Question: I would like to find and plot a function f that represents a curve fitted on some number of set points that I already know, x and y.
After some research I started experimenting with scipy.optimize and curve_fit but on the reference guide I found that the program uses a function to fit the data instead and it assumes ydata = f(xdata, *params) + eps.
So my question is this: What do I have to change in my code to use the curve_fit or any other library to find the function of the curve using my set points? (note: I want to know the function as well so I can integrate later for my project and plot it). I know that its going to be a decaying exponencial function but don't know the exact parameters. This is what I tried in my program:
'''
import numpy as np
import matplotlib.pyplot as plt
from scipy.optimize import curve_fit
def func(x, a, b, c):
return a * np.exp(-b * x) + c
xdata = np.array([0.2, 0.5, 0.8, 1])
ydata = np.array([6, 1, 0.5, 0.2])
plt.plot(xdata, ydata, 'b-', label='data')
popt, pcov = curve_fit(func, xdata, ydata)
plt.plot(xdata, func(xdata, *popt), 'r-', label='fit')
plt.xlabel('x')
plt.ylabel('y')
plt.legend()
plt.show()
'''
Am currently developing this project on a Raspberry Pi, if it changes anything. And would like to use least squares method since is great and precise, but any other method that works well is welcome.
Again, this is based on the reference guide of scipy library. Also, I get the following graph, which is not even a curve: Graph and curve based on set points

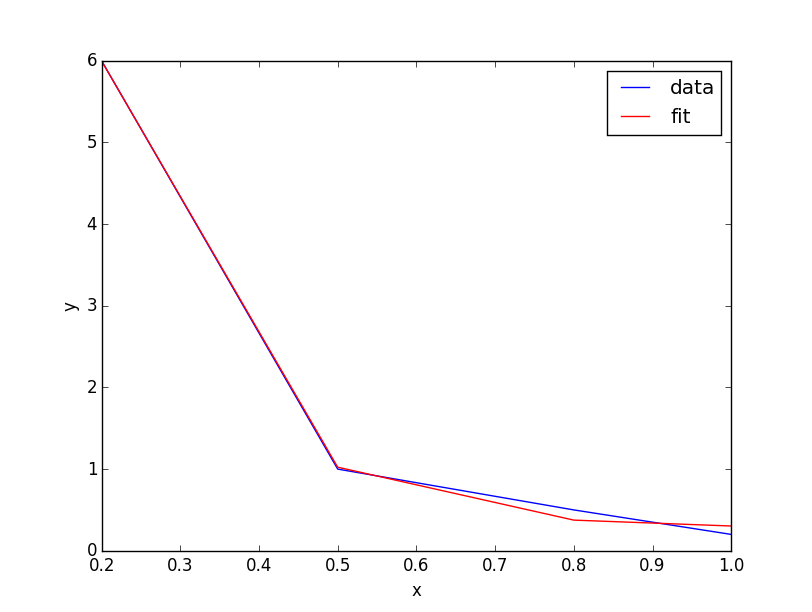
Answer: '''
import numpy as np
import matplotlib.pyplot as plt
from scipy.optimize import curve_fit
def func(x, a, b, c):
return a * np.exp(-b * x) + c
#c is a constant so taking the derivative makes it go to zero
def deriv(x, a, b, c):
return -a * b * np.exp(-b * x)
#Integrating gives you another c coefficient (offset) let's call it c1 and set it equal to zero by default
def integ(x, a, b, c, c1 = 0):
return -a/b * np.exp(-b * x) + c*x + c1
#There are only 4 (x,y) points here
xdata = np.array([0.2, 0.5, 0.8, 1])
ydata = np.array([6, 1, 0.5, 0.2])
#curve_fit already uses "non-linear least squares to fit a function, f, to data"
popt, pcov = curve_fit(func, xdata, ydata)
a,b,c = popt #these are the optimal parameters for fitting your 4 data points
#Now get more x values to plot the curve along so it looks like a curve
step = 0.01
fit_xs = np.arange(min(xdata),max(xdata),step)
#Plot the results
plt.plot(xdata, ydata, 'bx', label='data')
plt.plot(fit_xs, func(fit_xs,a,b,c), 'r-', label='fit')
plt.plot(fit_xs, deriv(fit_xs,a,b,c), 'g-', label='deriv')
plt.plot(fit_xs, integ(fit_xs,a,b,c), 'm-', label='integ')
plt.xlabel('x')
plt.ylabel('y')
plt.legend()
plt.show()
'''
<URL>